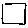
Label: square